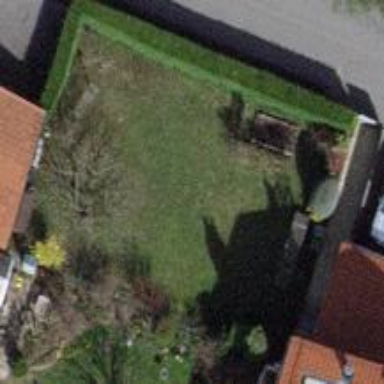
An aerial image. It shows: Garden surrounded by fence.